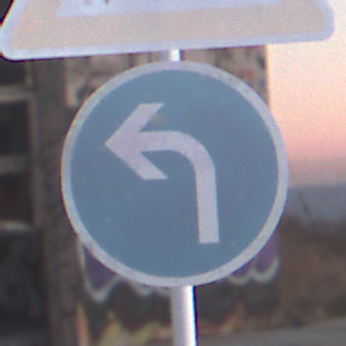
Verkehrszeichen: VorgeschriebeneFahrtrichtungLinks
Zusatzzeichen oben: Arbeitsstelle
Umgebung: Outdoor, Suburban
Tageszeit: SunriseSunset
Wetter: PartlyCloudy
Licht: Natural
Jahreszeit: NotSpecified
Kontrast: LowContrast